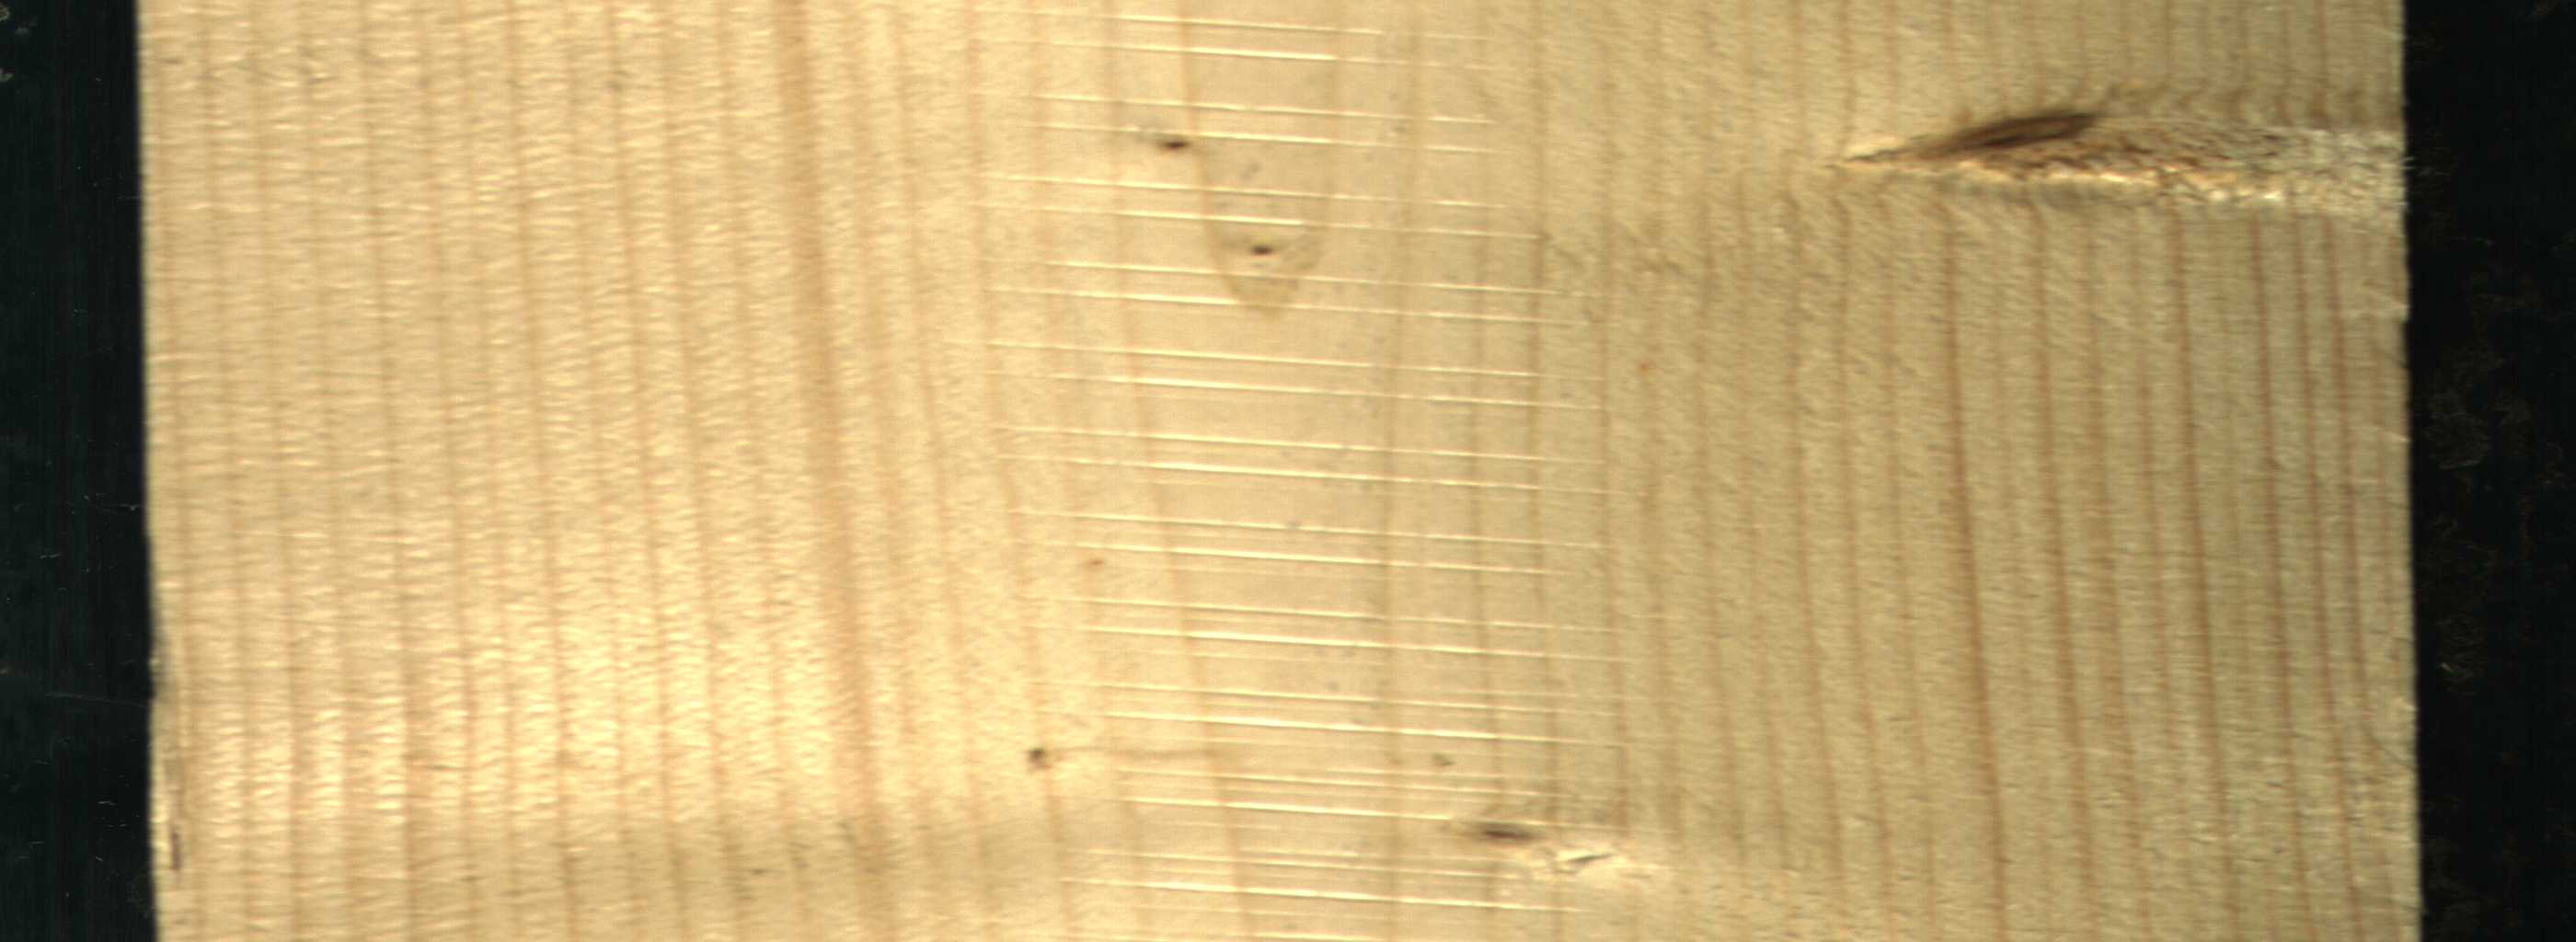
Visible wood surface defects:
Dead_Knot
Live_Knot